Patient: sex M, age 62
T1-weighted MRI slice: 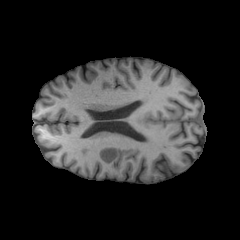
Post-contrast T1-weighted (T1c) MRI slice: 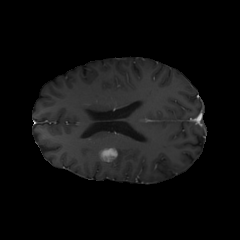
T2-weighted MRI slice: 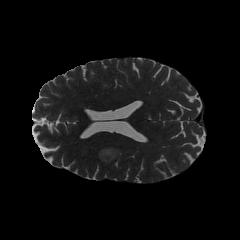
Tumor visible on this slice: yes
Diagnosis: Glioblastoma, IDH-wildtype
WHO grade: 4